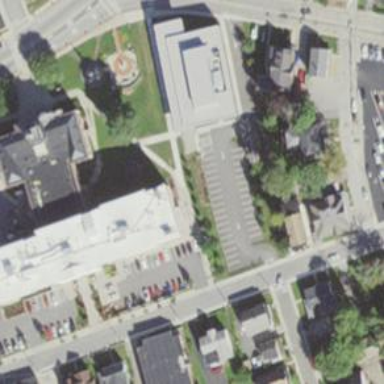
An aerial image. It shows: Civic building.